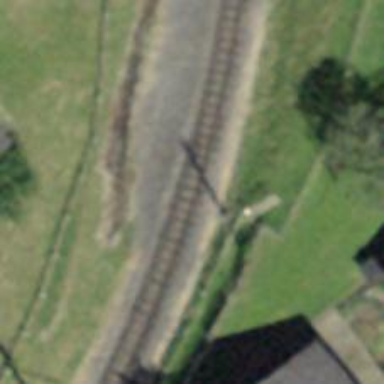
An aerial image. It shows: Narrow gauge railway with electrified contact lines.